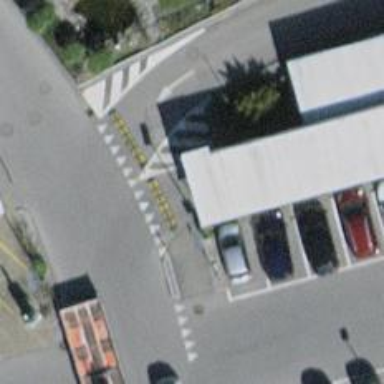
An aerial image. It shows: Parking entrance.